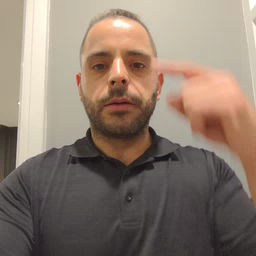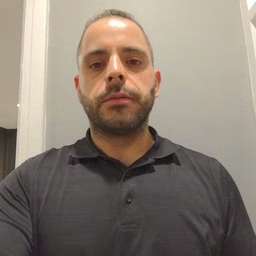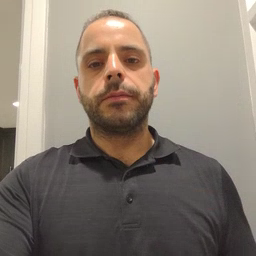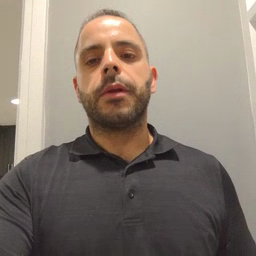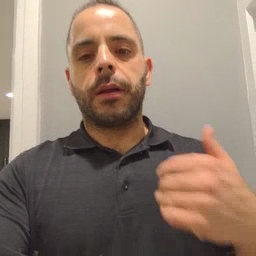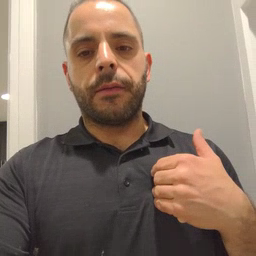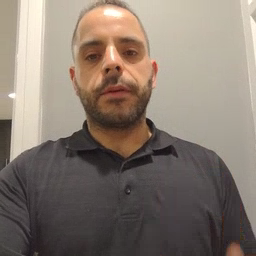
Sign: have